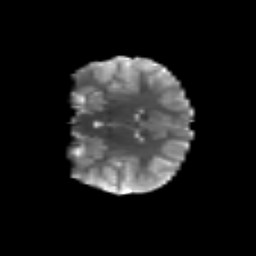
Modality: T2w
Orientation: coronal
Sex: female
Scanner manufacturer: siemens
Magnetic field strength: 3 T
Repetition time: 5 s
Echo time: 0.071 s